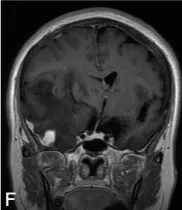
(F) Coronal T1-weighted images with contrast showed the mass effect of the nodules, which led to the compression of the right lateral ventricle and evident midline shift.
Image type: radiology (mri)